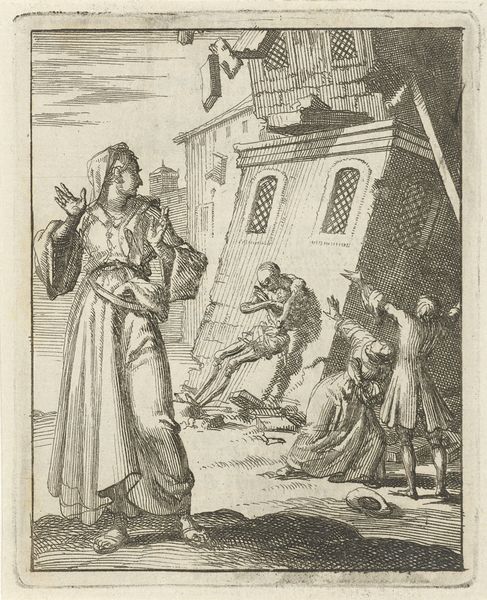
Titel: Vrouw kijkt om naar een gebouw dat instort doordat de Dood er tegenaan leunt
Künstler: Jan Luyken
Standort: Amsterdam
Institution: Rijksmuseum
Schlagwörter: hand, mann, stadt, fenster, frau, geste, hut, kleid, rücken, haus, rock, arme, tod, tof, beine, untergang, zerstörung, ruine, schwarz-weiß, schraffur, radierung, stich, verzweiflung, skelett, krankheit, flehen, sturz, zerstört, umschauen, kupferstich, drehung, schief, bau, schreck, teile, lot, einsturz, wehklagen, stürzend